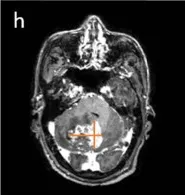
(h) After enhancement scanning, tumor tissue shows a faintly heterogeneous enhancement. The size of the tumor in the image is about 4.3 cm x 2.1 cm.
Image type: radiology (mri)